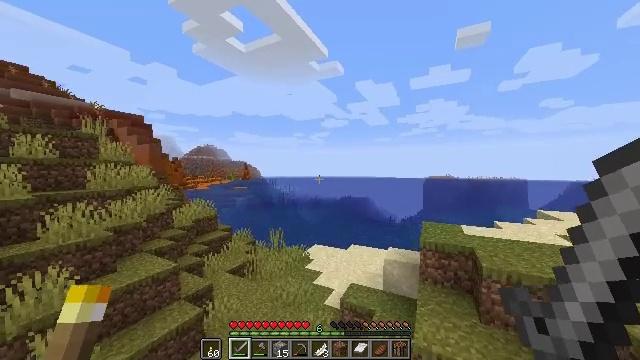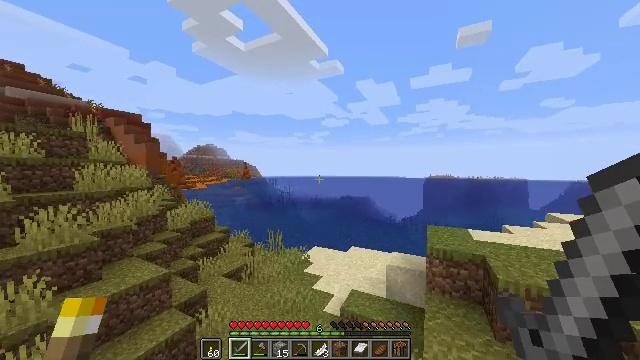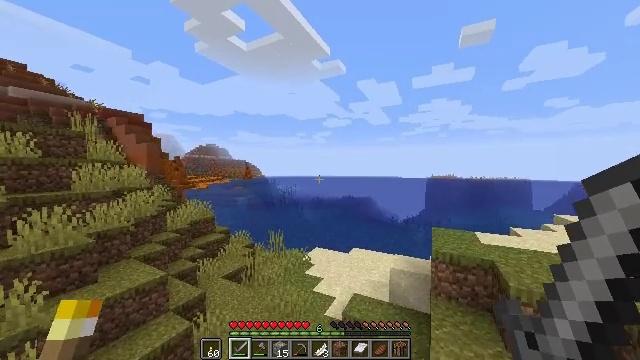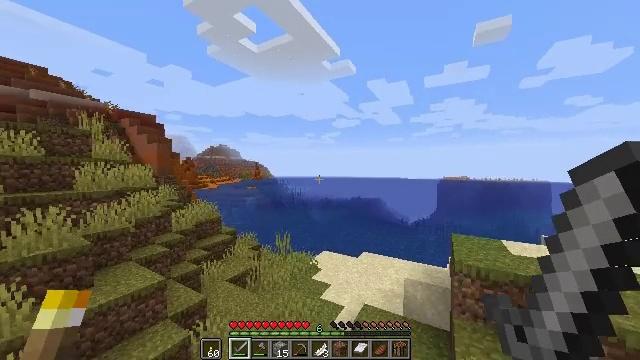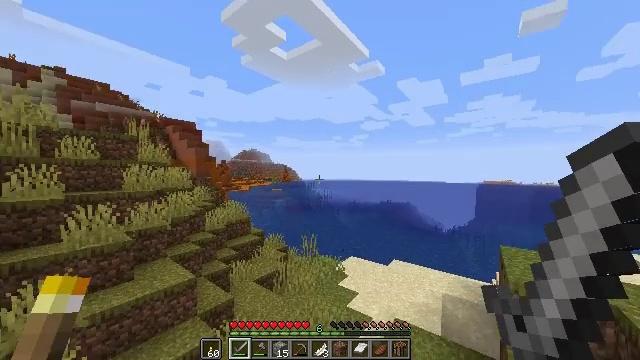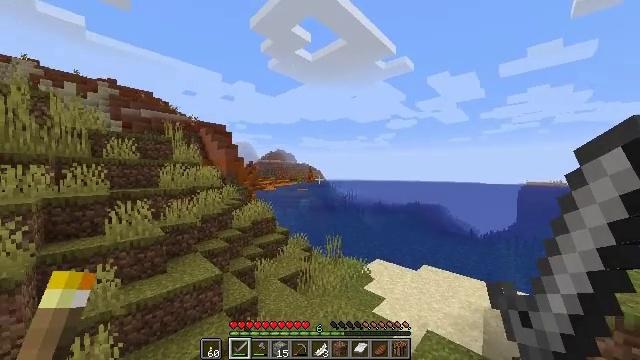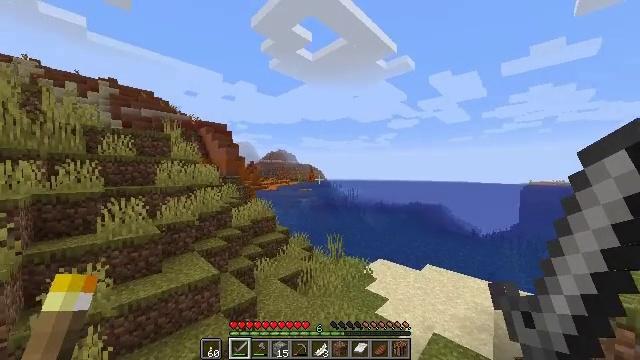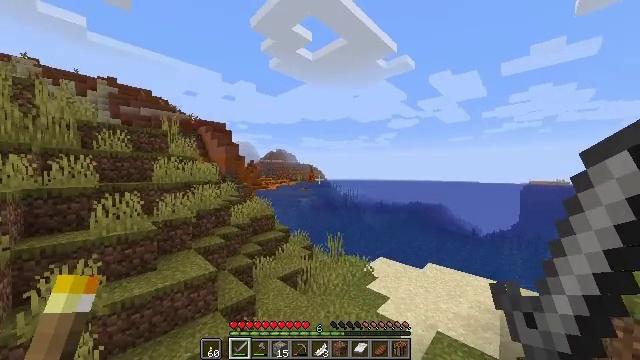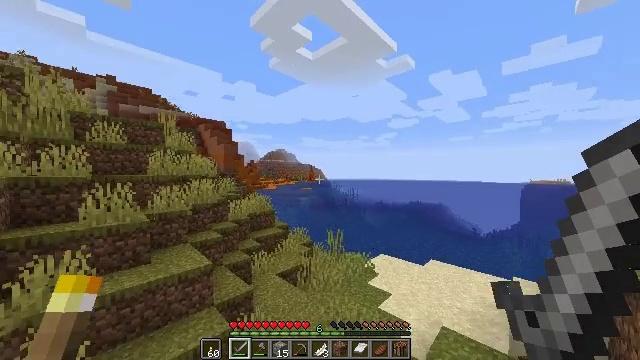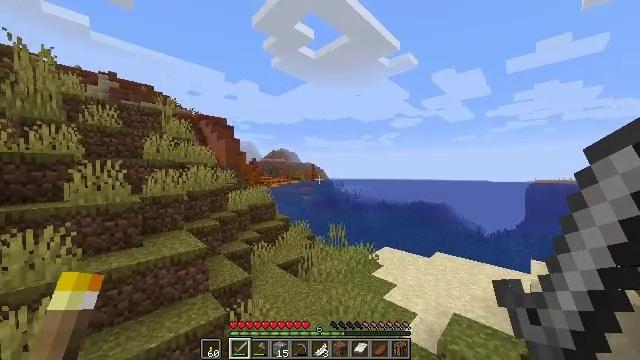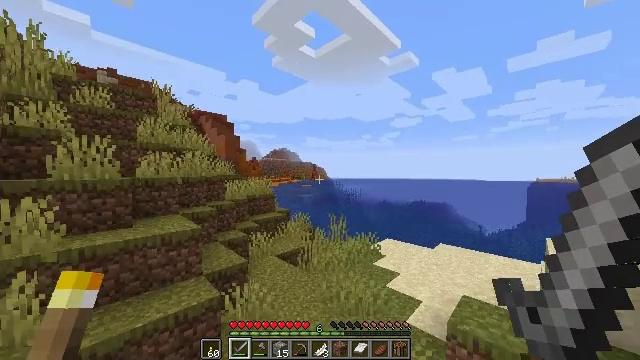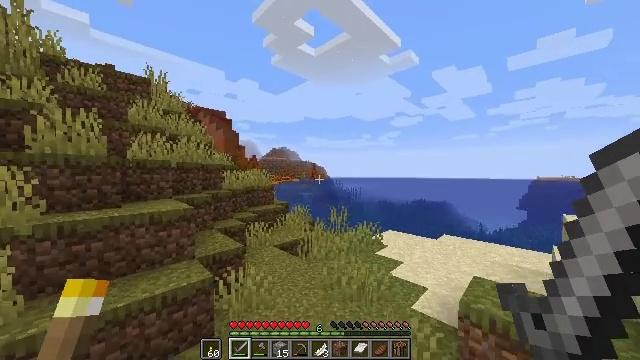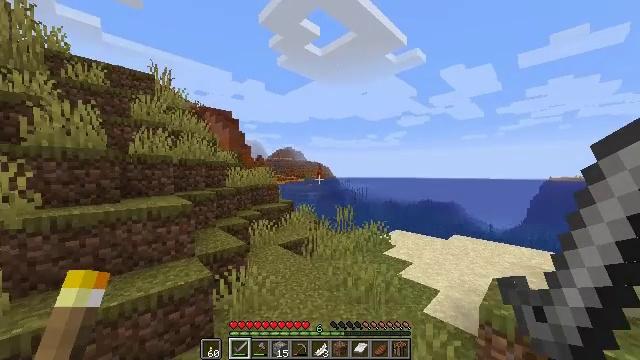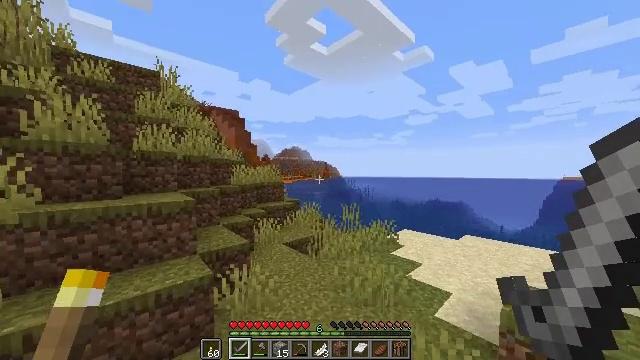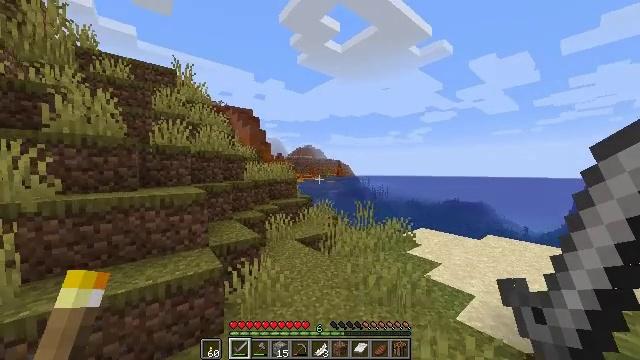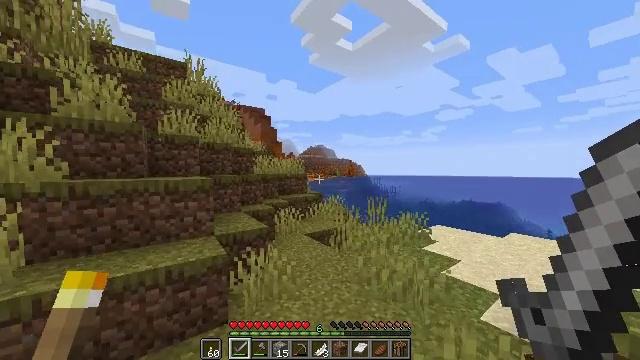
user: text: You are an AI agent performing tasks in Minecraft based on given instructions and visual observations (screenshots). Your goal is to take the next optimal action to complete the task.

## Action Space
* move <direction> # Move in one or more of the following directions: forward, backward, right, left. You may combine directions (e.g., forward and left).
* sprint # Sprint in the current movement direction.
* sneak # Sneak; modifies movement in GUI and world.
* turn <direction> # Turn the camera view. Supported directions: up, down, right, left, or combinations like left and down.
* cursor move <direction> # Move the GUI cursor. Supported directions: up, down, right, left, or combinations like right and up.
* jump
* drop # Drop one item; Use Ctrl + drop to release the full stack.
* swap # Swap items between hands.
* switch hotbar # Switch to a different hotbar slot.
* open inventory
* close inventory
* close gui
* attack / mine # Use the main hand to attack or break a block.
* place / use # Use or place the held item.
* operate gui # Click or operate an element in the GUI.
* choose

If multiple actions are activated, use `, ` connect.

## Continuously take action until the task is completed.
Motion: motion action
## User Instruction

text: Acquire packed ice by mining.
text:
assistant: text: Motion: move forward, sprint
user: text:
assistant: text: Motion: move forward, sprint
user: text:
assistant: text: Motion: move forward, sprint, turn left
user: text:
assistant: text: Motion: move forward, sprint, turn left
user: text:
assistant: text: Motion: move forward, sprint, turn left
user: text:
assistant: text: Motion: move forward, sprint
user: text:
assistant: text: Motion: move forward, sprint
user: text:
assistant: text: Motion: move forward, sprint
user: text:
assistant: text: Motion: move forward, sprint
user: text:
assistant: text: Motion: move forward, sprint
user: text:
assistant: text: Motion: move forward, sprint
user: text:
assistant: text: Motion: move forward, sprint, turn left
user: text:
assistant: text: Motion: move forward, sprint, turn left
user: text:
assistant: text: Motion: move forward, sprint, turn left
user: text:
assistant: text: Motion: move forward, sprint, turn left
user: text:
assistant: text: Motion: move forward, sprint, turn left
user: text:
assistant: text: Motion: move forward, sprint
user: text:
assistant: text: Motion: move forward, sprint
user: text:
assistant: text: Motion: move forward, sprint
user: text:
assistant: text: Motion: move forward, sprint
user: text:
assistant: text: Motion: move forward, sprint
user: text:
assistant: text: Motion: move forward, sprint
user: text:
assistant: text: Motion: move forward, sprint
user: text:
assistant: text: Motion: move forward, sprint
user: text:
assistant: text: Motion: move forward, sprint
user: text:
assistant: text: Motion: move forward, sprint
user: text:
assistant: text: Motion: move forward, sprint
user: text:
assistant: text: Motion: move forward, sprint
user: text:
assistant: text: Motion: move forward, sprint
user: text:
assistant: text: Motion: move forward, sprint